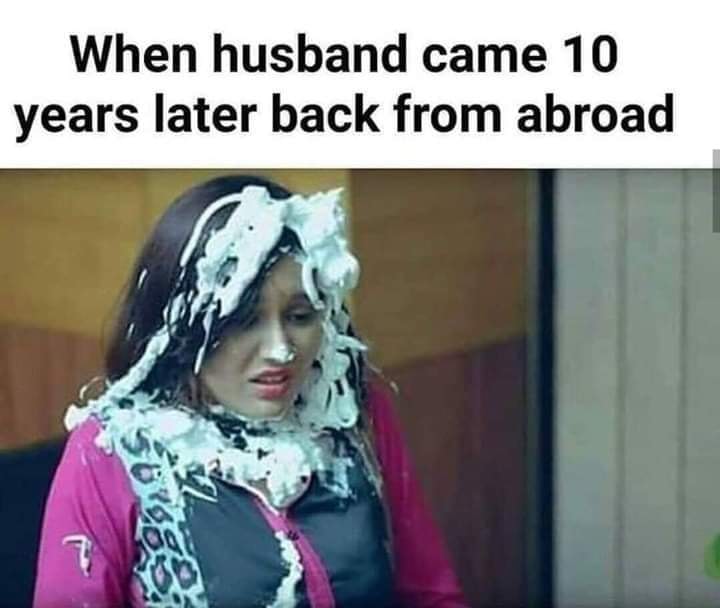
Caption: When husband came 10 years later back from abroad
Label: non-hate